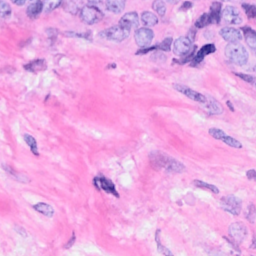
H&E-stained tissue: Breast